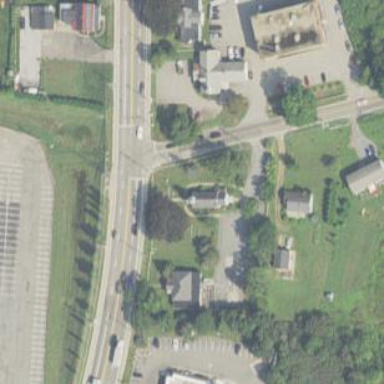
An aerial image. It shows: Wayside cross with historic significance.